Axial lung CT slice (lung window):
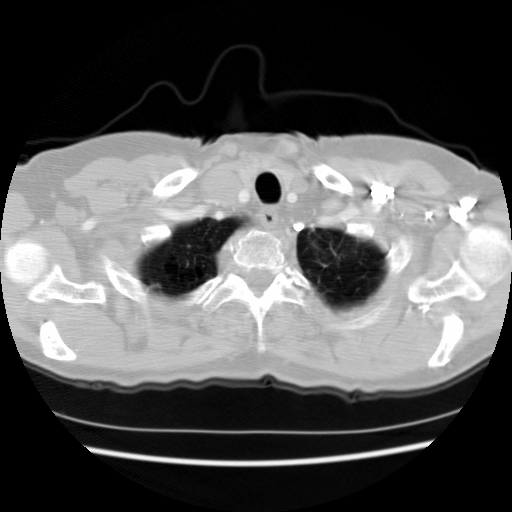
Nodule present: no